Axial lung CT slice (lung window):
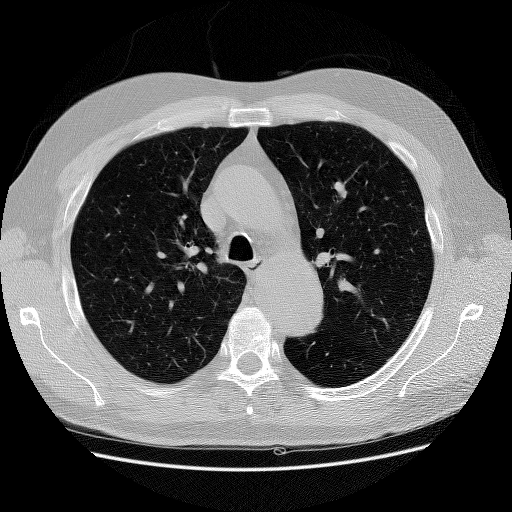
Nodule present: no